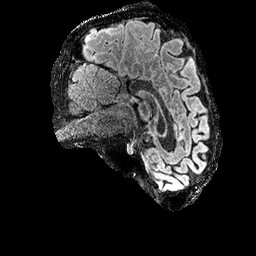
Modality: FLAIR
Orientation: sagittal
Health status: ill
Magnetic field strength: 3 T